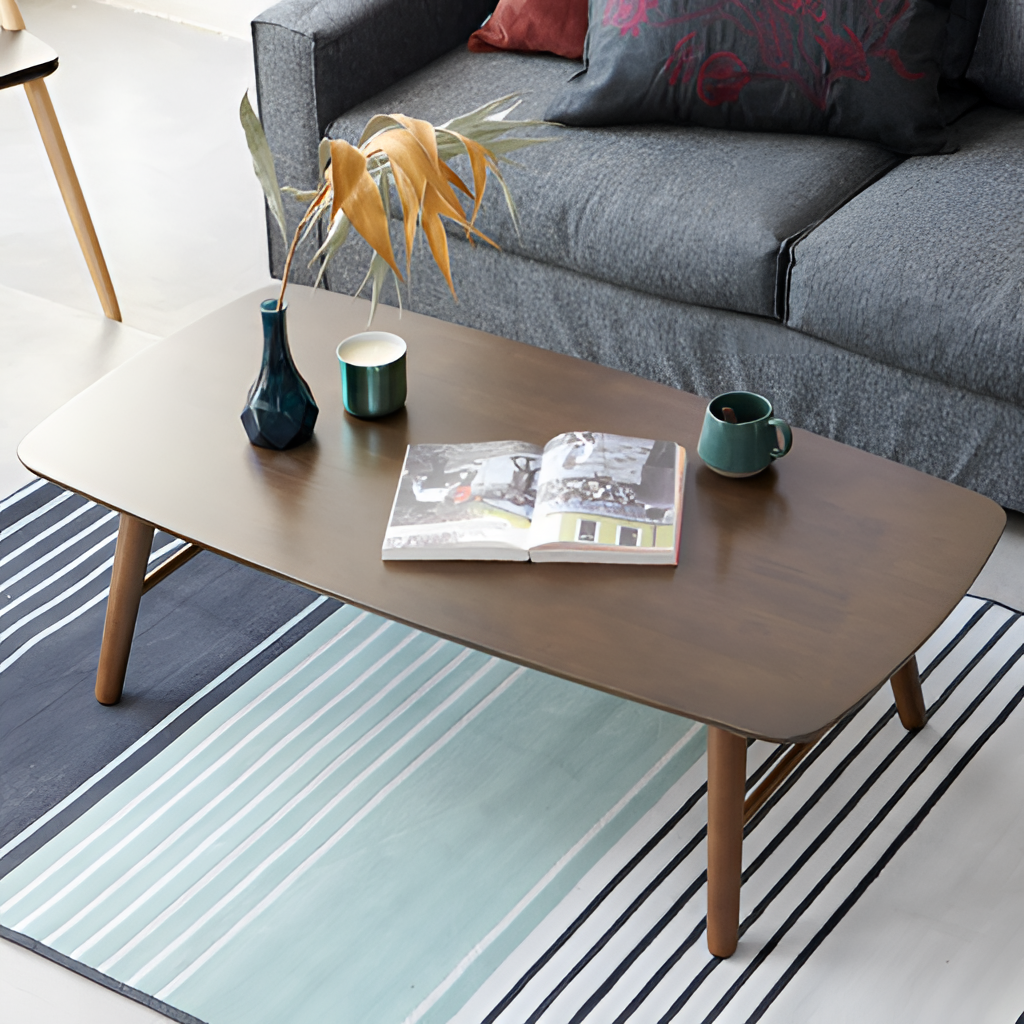
brown wood coffee table, living room, concrete flooring, with solid pattern, contemporary, wallpaper